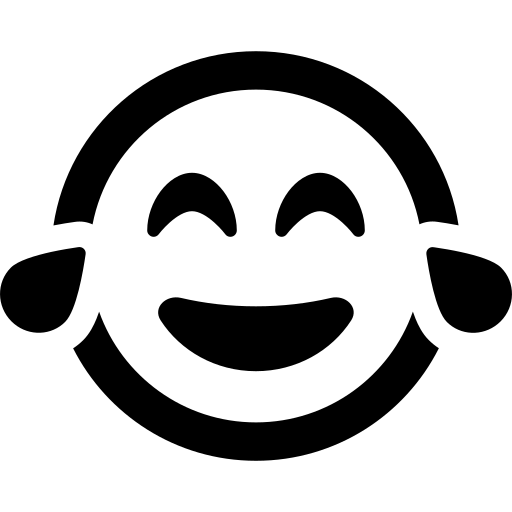
Tags: icon, FontAwesome, fa-icon, outline, face, grin, tears